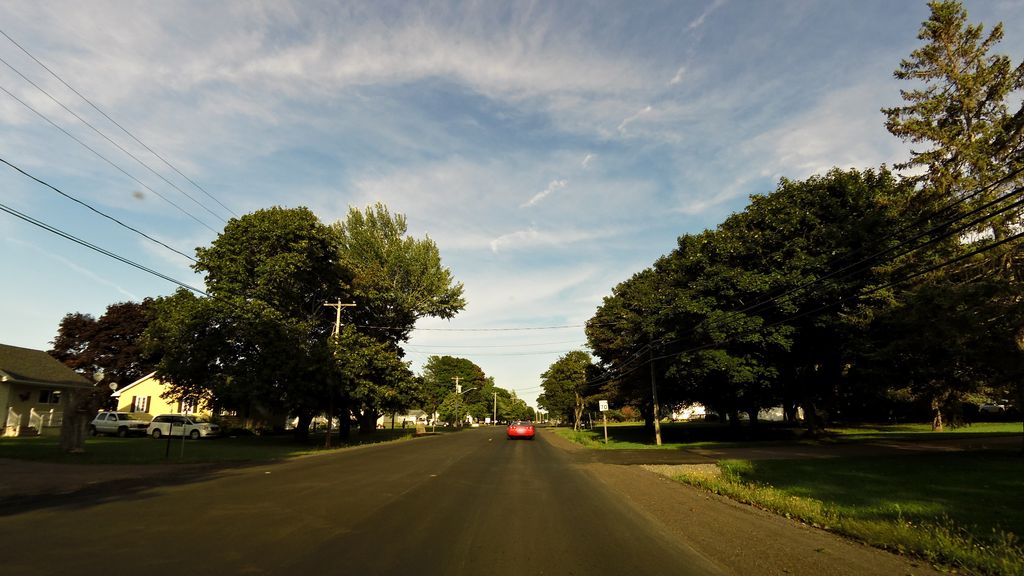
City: charlottetown